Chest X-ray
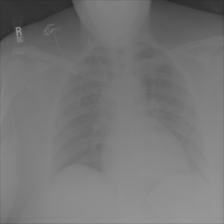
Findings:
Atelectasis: negative
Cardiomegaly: negative
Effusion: negative
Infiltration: negative
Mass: positive
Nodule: negative
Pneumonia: negative
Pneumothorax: negative
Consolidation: negative
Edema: negative
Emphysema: negative
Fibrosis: negative
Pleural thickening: negative
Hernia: negative